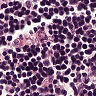
Metastatic tissue present: no